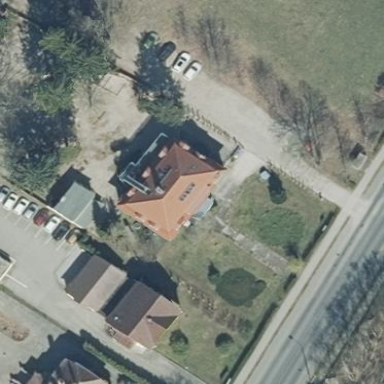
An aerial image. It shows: Kindergarten building.